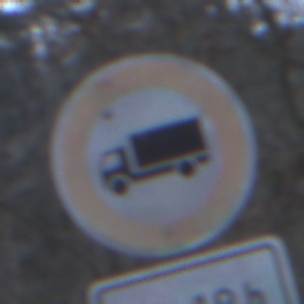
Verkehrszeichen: VerbotFuerKraftfahrzeugeUeberDreiKommaFuenfTonnen
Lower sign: ZeitangabenOhneBeschraenkungAufWochentage1
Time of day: MorningAfternoon
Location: Outdoor (Nature)
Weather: Overcast
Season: Winter
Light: Natural